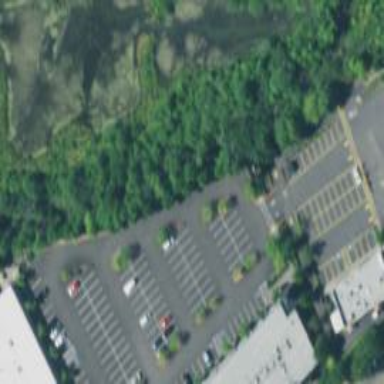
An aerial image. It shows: Parking aisle designated as service road.